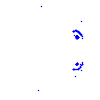
Particle: kaon